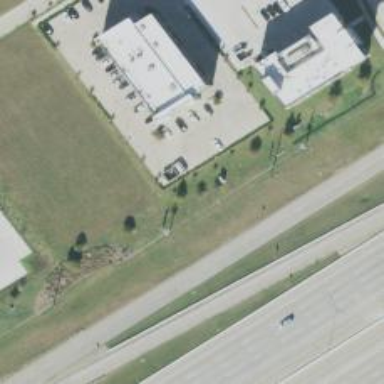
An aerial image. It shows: Secondary road with frontage road.